Question: Im trying to save my dataframe which consists of 2 colums into a text file,I get this error of mismatch between array dtype,any suggestions on what i could do?

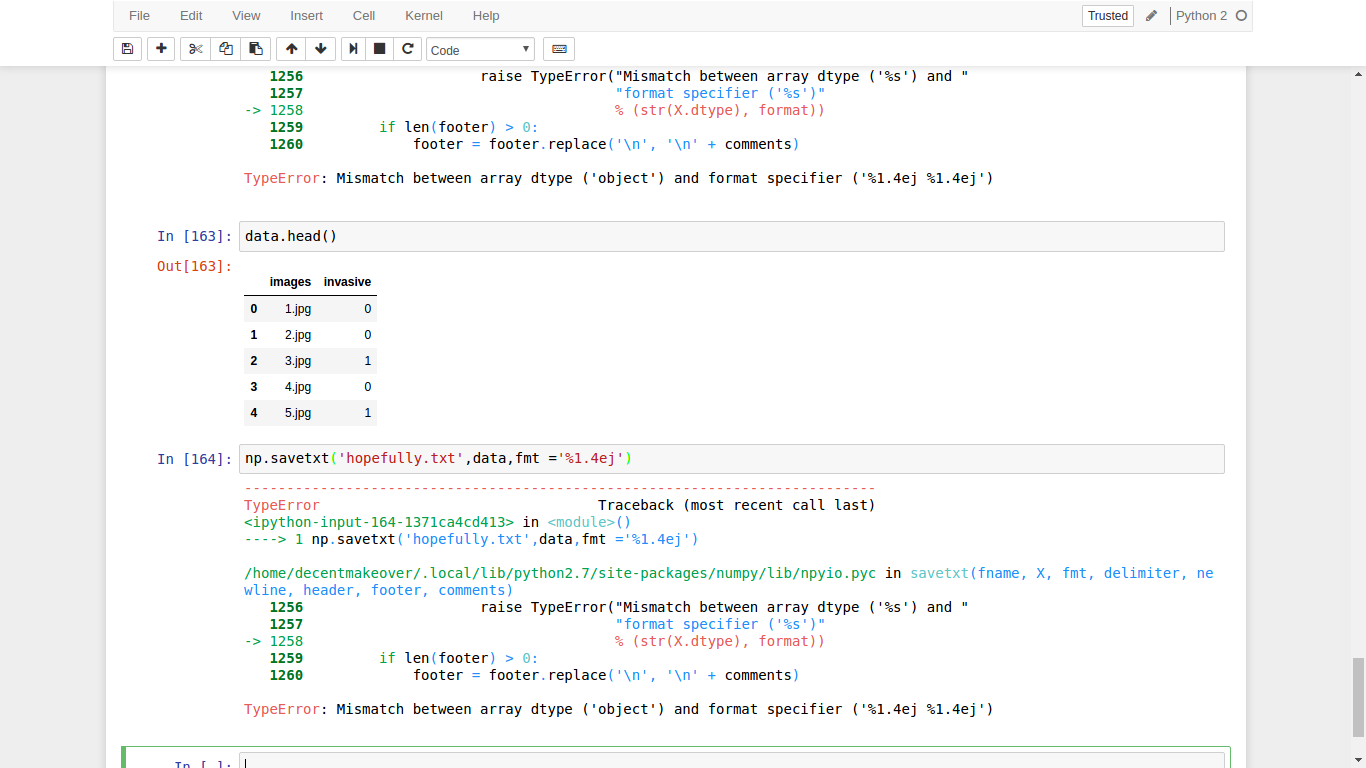
Answer: Use <URL>:
'''
df.to_csv('hopefully.txt', index=False, sep=' ', header=None)
'''
For the file to be saved without a comma, use the 'sep=' ''. To cut off the column title, 'header=None'.